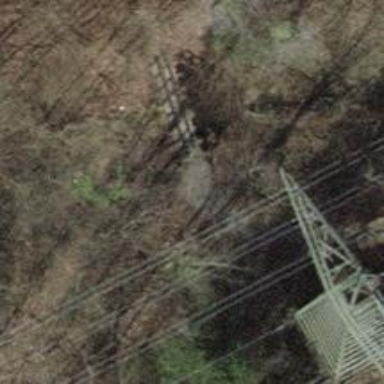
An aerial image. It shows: Path on bridge.